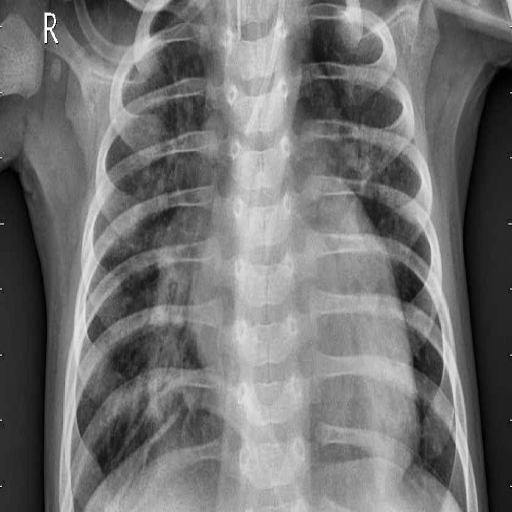
Finding: PNEUMONIA